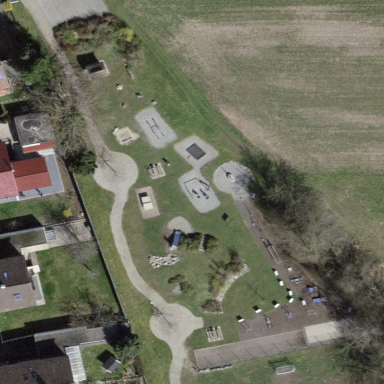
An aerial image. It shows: Playground on grassy land.